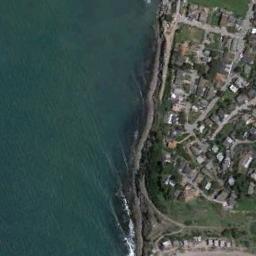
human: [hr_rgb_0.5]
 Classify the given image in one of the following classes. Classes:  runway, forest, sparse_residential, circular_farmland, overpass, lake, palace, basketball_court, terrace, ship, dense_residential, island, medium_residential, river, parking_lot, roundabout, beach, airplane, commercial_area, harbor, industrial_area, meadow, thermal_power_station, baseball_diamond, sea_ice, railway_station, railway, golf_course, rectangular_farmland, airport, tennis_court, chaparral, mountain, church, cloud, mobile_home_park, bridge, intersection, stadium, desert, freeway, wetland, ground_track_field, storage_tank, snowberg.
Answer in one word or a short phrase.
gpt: beach